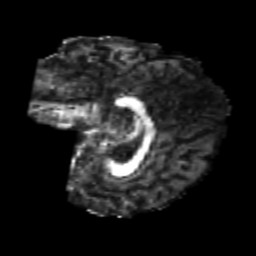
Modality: FA
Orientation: sagittal
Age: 22
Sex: female
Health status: healthy
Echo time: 0.074 s